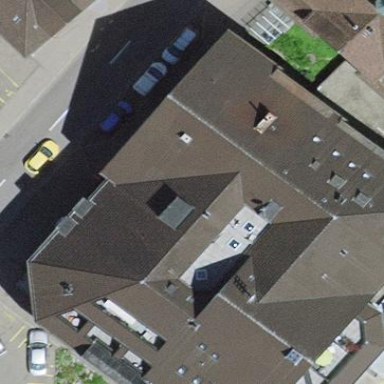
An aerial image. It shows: Commercial building.